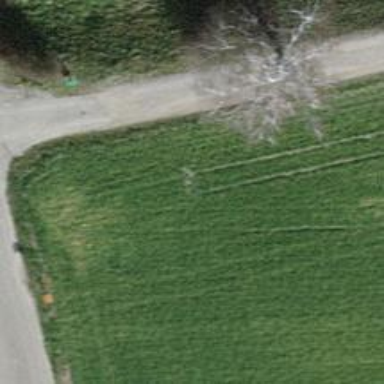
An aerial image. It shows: Pipeline marker.